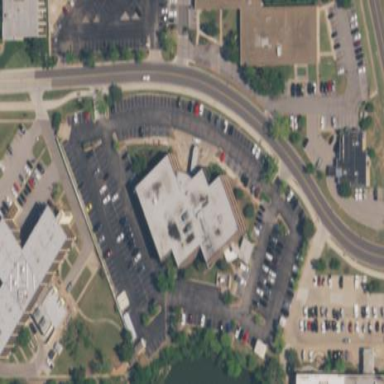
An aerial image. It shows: Office building.